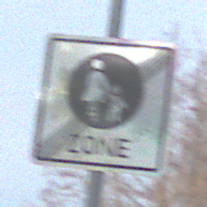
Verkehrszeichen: EndeFussgaengerzone
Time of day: MorningAfternoon
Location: Outdoor (Nature)
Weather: PartlyCloudy
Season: NotSpecified
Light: Natural